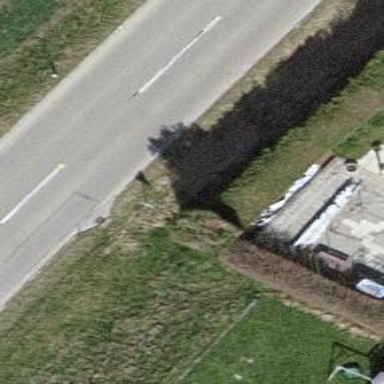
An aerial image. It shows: Hedge acting as barrier.